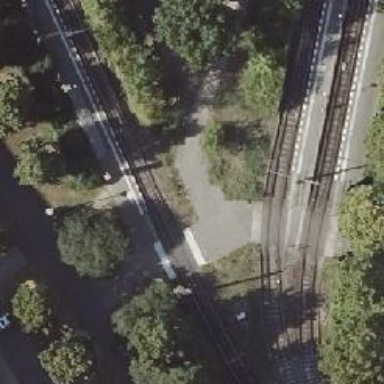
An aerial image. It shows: Uncontrolled tram crossing.